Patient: sex M, age 64
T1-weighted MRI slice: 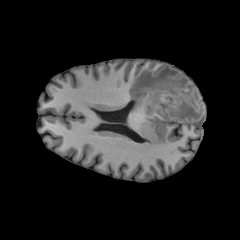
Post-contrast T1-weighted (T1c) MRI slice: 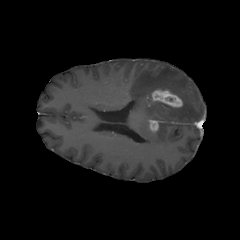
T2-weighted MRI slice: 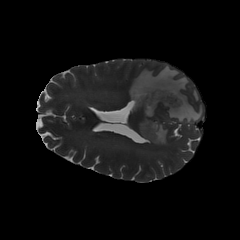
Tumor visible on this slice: yes
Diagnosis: Glioblastoma, IDH-wildtype
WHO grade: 4